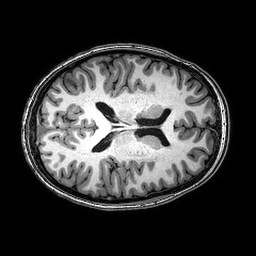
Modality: T1w
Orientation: axial
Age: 21
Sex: female
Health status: healthy
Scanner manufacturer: philips
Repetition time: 0.008194 s
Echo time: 0.00377 s